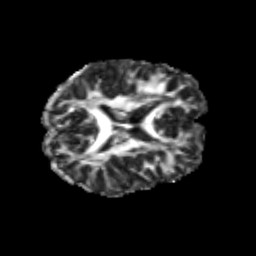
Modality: FA
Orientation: axial
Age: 29
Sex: male
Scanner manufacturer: siemens
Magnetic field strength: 3 T
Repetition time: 3.5 s
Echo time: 0.113 s